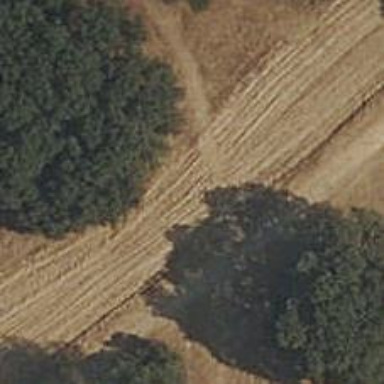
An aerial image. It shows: Dirt path.